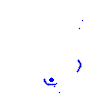
Particle: electron